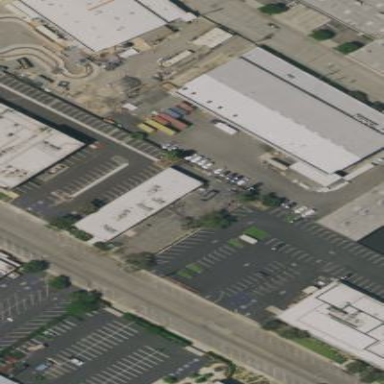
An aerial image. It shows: Warehouse.